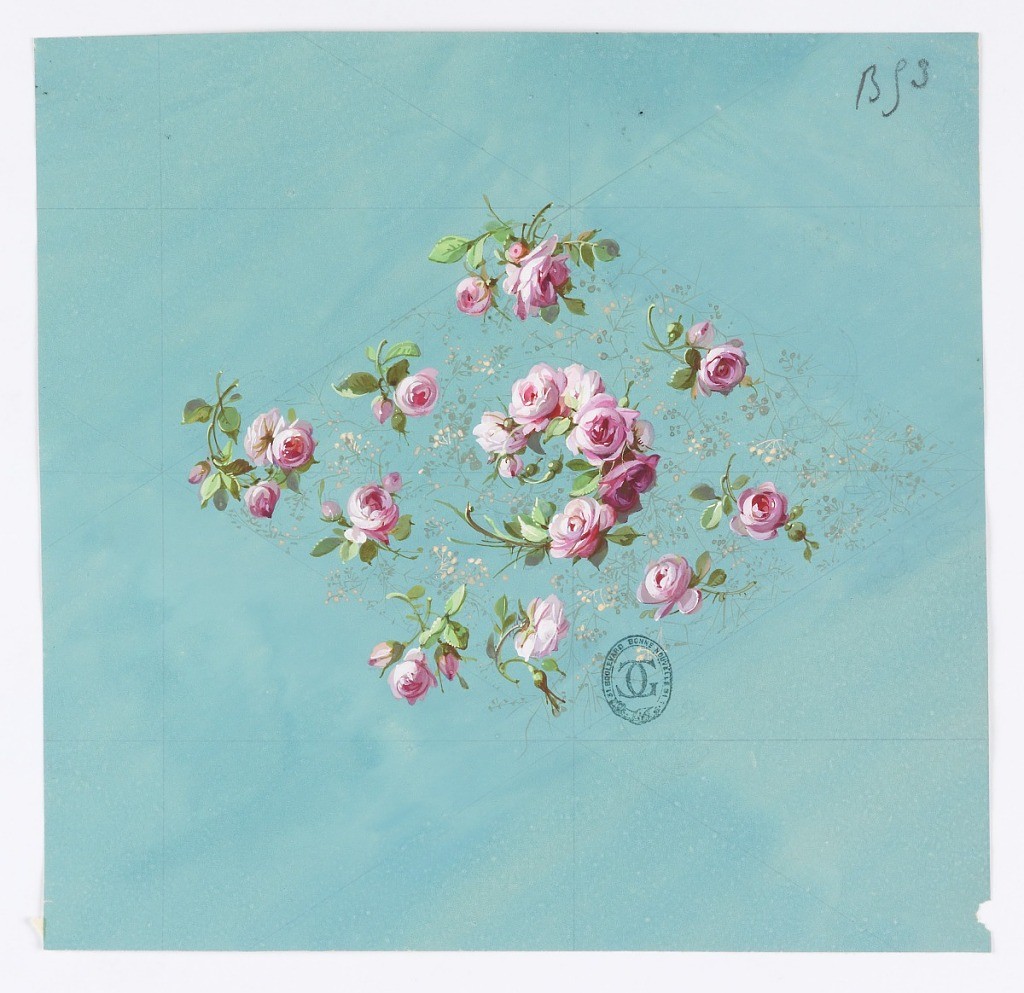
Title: Design for Wallpaper and Textiles: Flowers
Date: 19th century
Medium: Brush and gouache, graphite on blue paper
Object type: Drawing
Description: Horizontally-oriented diamond shape made of pink roses and foliage. Clusters of pink roses and single blooms outline the diamond. A reverse C-shape is formed in the center by a group of roses. Small beige and light gray branches with round ends fill the background of the diamond. Guidelines in graphite are visible on the page with the diamond bisected horizontally and vertically. On blue ground.